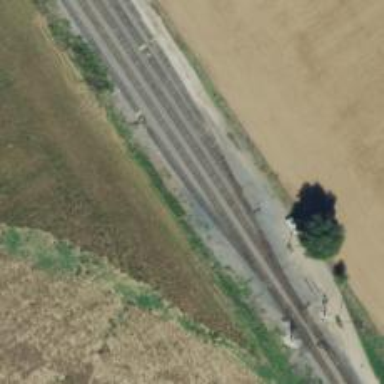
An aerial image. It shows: Railway siding with rails.